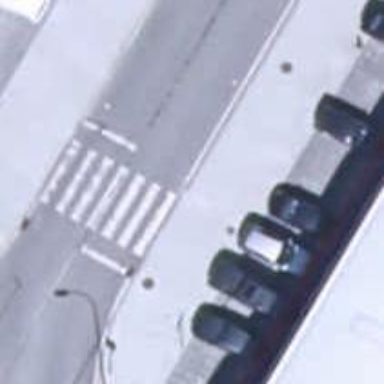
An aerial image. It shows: Sidewalk along the footway.